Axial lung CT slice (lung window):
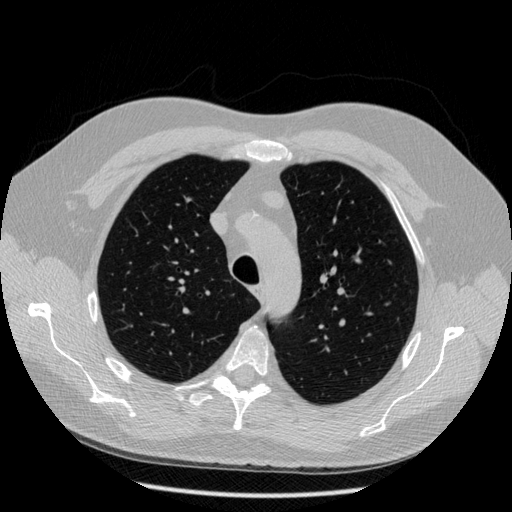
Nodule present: no